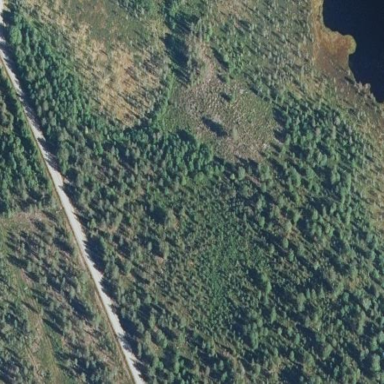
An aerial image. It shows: Forest area.